Question: I'm currently attempting to extract certain data from thousands of excel files. But this problem is driving me absolutely crazy and I'm in a time-crunch to get this all of these done before a short deadline.
The problem is that it doesn't seem to be retrieving ALL of the data, in particular, these "option" columns as I call them. It's supposed to have -01 all the way to -10 for this particular sheet. These are the only values on the entire sheet that are sometimes not read in. They are sometimes slanted at a 45 degree angel, but it doesn't seem to make a difference if I change their orientation manually before reading the file in.
This is what it's doing:

This is the excel file in question (not sure if that link will work):
<URL>
Direct download link if that Google spreadsheet fails:
<URL>
This is the basic code I'm using ripped out of my application:
'''
Dim xlAppIn As New Excel.Application
Dim xlWorkbookIn As Excel.Workbook = xlAppIn.Workbooks.Open(sFilename)
xlAppIn.Visible = False
Dim oleDbConnStr As String = "Provider=Microsoft.ACE.OLEDB.12.0; Data Source=" & sFilename & ";Extended Properties='Excel 12.0; HDR=No; IMEX=1'"
Dim oleDbConn As OleDbConnection = New OleDbConnection(oleDbConnStr)
oleDbConn.Open()
Dim sSheetName As String = xlWorkbookIn.Sheets(1).Name.ToString()
txtStatus.Text = sSheetName
'Dim oleDbCmd As New OleDbCommand("SELECT * FROM [" & sSheetName & "$B5:AI46]", oleDbConn)
Dim oleDbCmd As New OleDbCommand("SELECT * FROM [" & sSheetName & "$]", oleDbConn)
Dim oleDbDa As New OleDbDataAdapter(oleDbCmd)
Dim dt As New DataTable
oleDbDa.Fill(dt)
dgvRaw.DataSource = dt
'''
What am I doing wrong here?
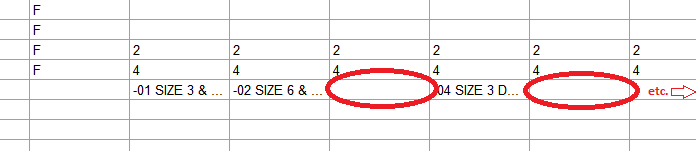
Answer: I've finally figured it out, but I'm not sure why it matters.
I had to format the cells to text inside of Excel and save it before attempting to load the file with my program. Some of the cells I guess were not formatted as text, so it would just not bother reading it in.
I even tested without IMEX=1 and the same thing happened.
---
Now it'd be nice if there was a way to automate that in a fashion.
e.g.: open the file, format all sheets text, and then read from it.
Figured that out as well...
'''
'nSheetPos being iterator for looping through the sheets in the workbook
xlWorkbookIn.Sheets(nSheetPos).Columns.NumberFormat = "@"
xlWorkbookIn.Save()
'''